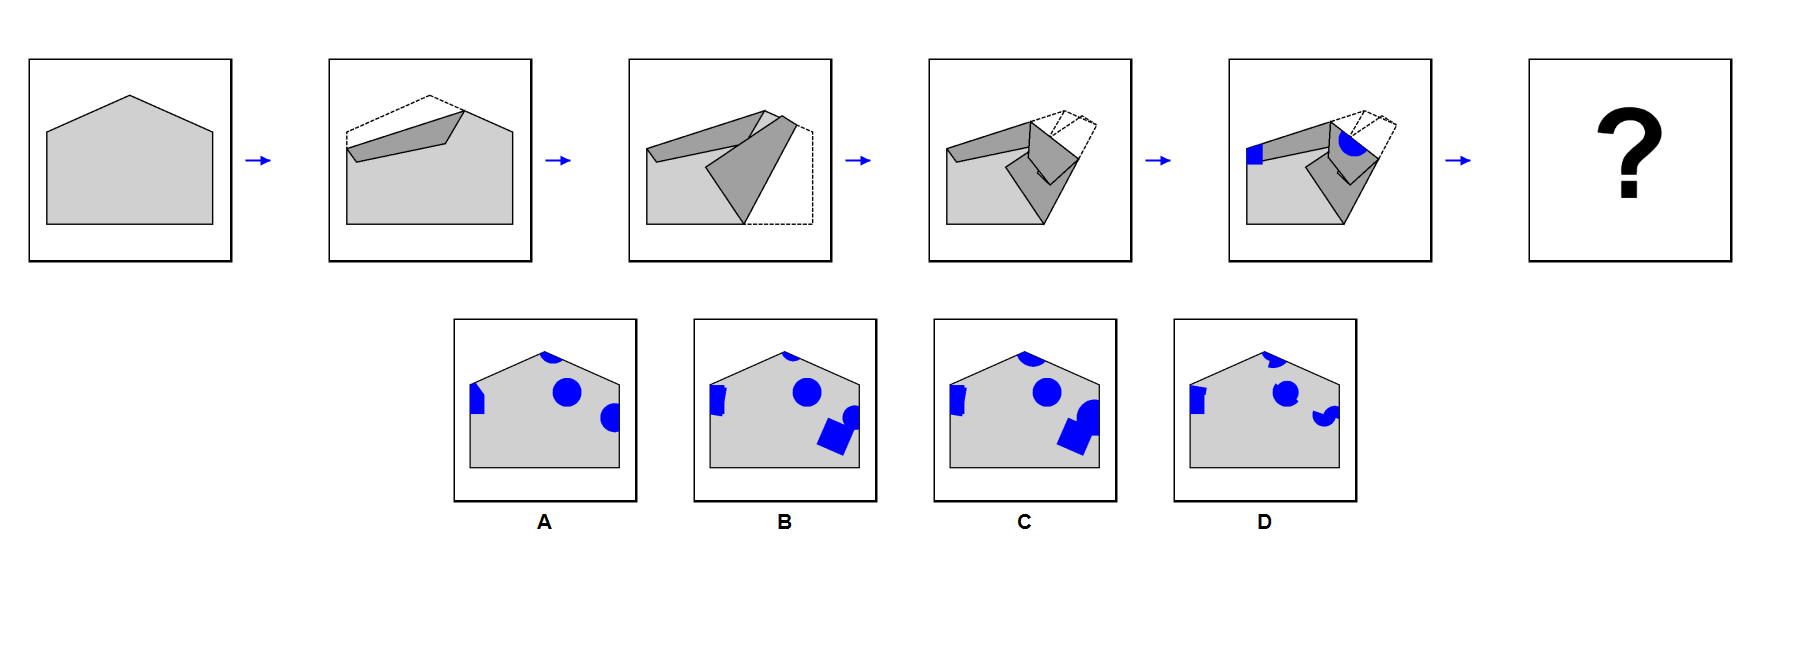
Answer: A